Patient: sex F, age 83
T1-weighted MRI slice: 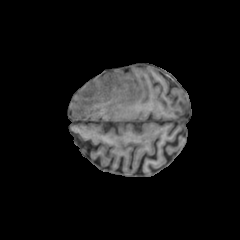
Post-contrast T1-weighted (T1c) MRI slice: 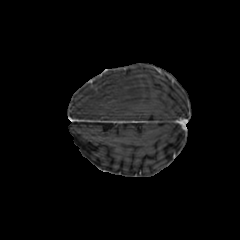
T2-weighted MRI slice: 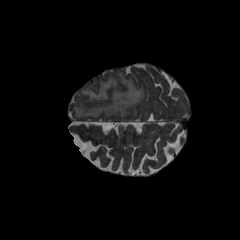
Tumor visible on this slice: yes
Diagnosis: Glioblastoma, IDH-wildtype
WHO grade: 4